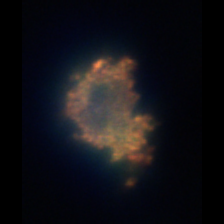
Taxon: Unknown_detritus
Group: Unknown